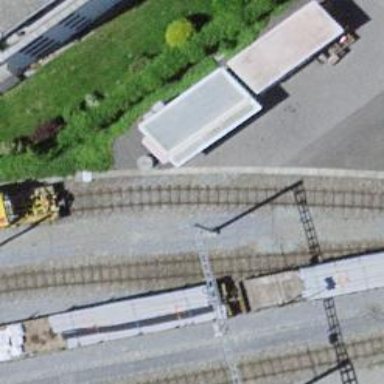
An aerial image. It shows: Narrow-gauge railway in yard.